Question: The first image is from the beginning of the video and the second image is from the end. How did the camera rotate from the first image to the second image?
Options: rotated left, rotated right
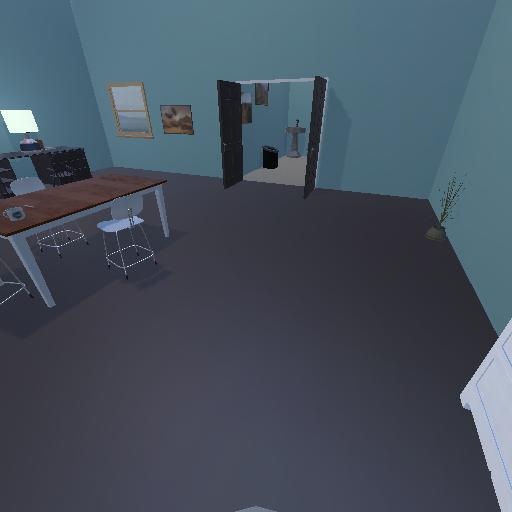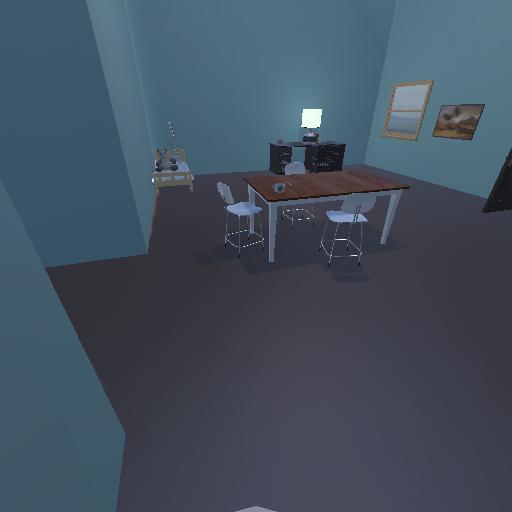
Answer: rotated left